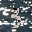
Label: 3